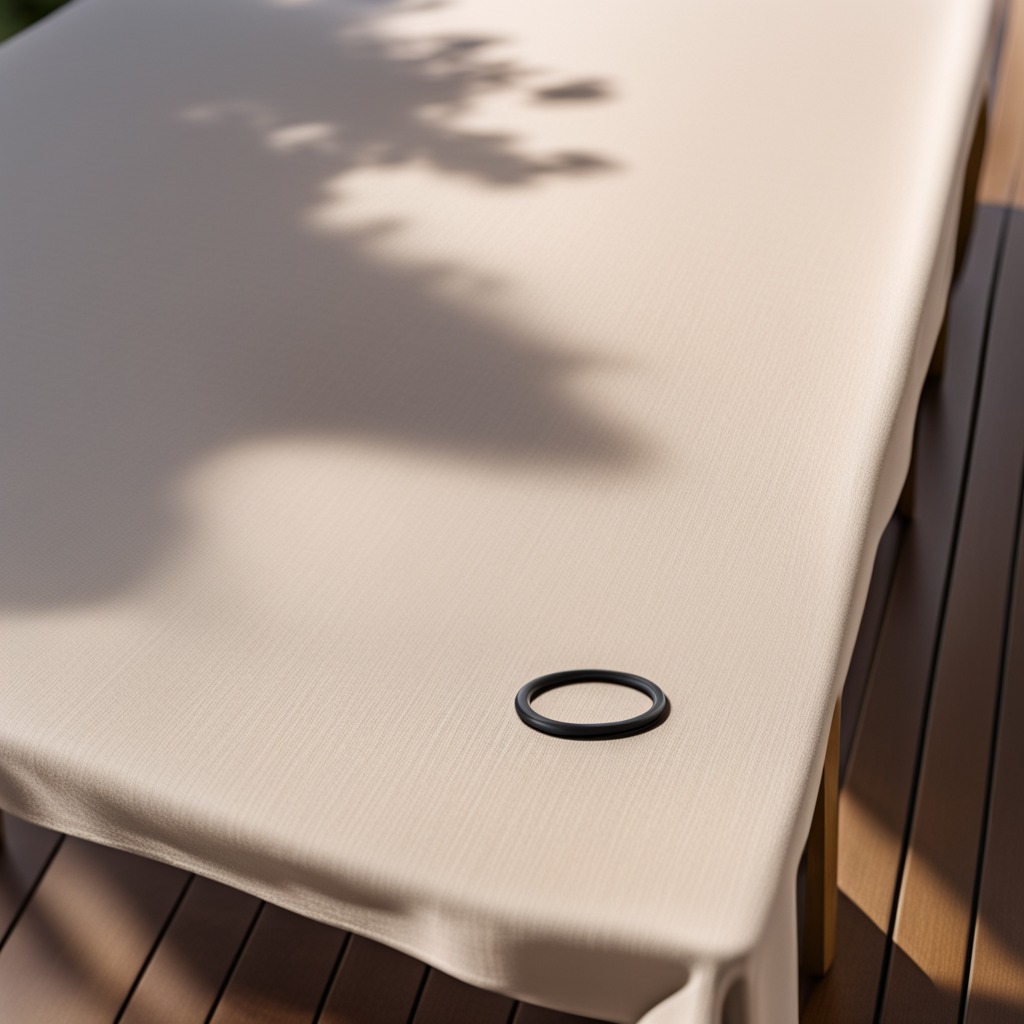
A rubber O-ring lies on the wooden table.